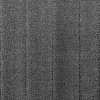
Atmospheric dust classification: dusty